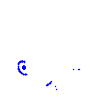
Particle: proton